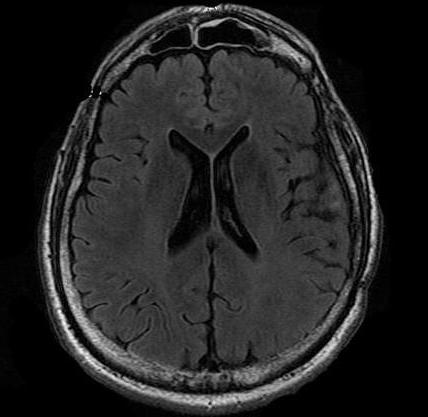
Label: notumor